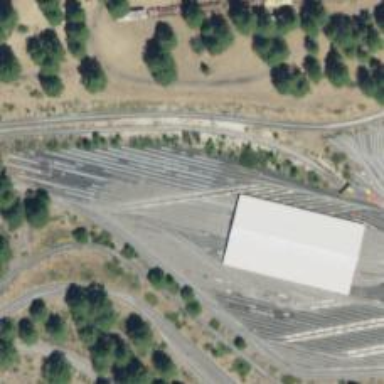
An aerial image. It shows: Miniature railway located in service yard.